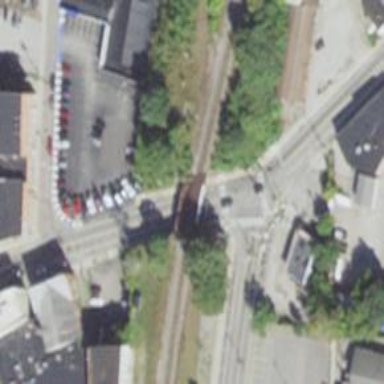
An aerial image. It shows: Abandoned railway.